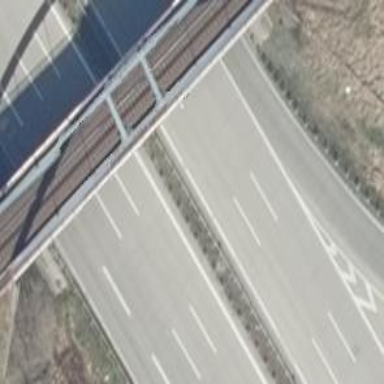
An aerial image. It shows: Concrete motorway.